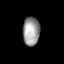
Tissue: lung
Cell type: Myeloid cells
Senescence score: 0.6192
Nuclear area (px): 476
Mean DAPI intensity: 154.191